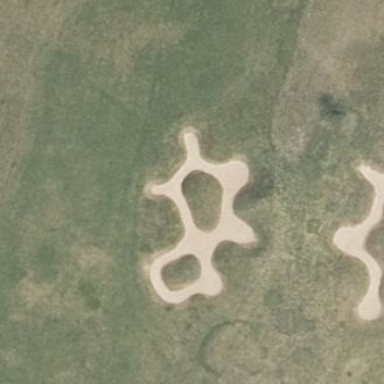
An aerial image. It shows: Sandy area is golf bunker.